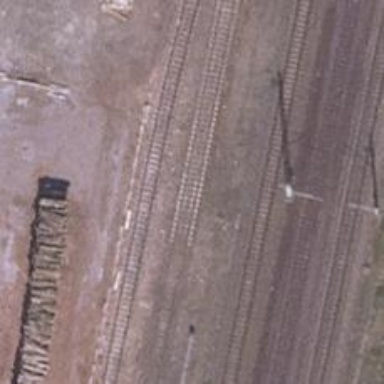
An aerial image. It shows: Railway yard in service.